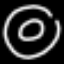
Label: donut